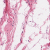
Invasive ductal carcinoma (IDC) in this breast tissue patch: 0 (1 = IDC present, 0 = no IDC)